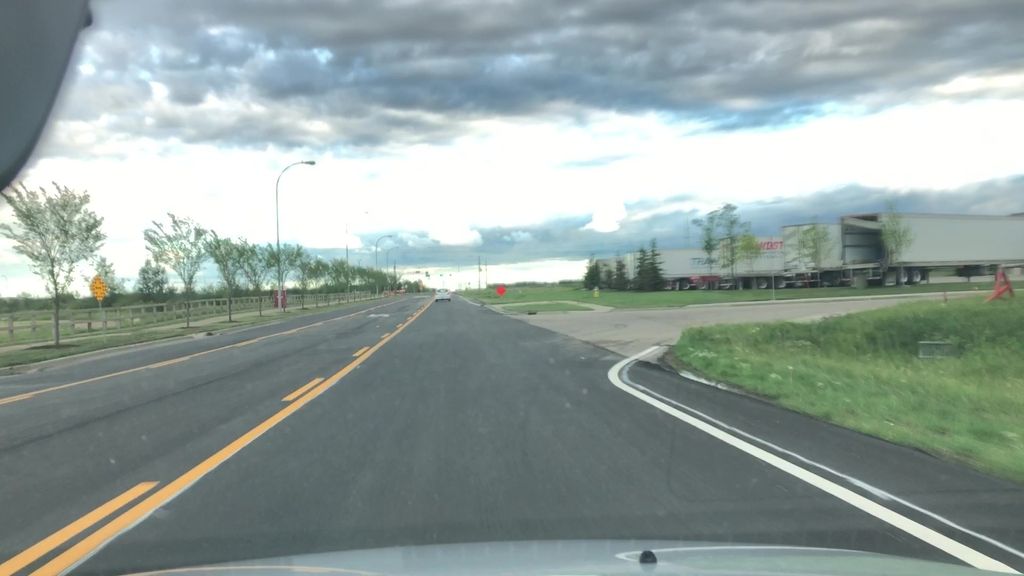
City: edmonton